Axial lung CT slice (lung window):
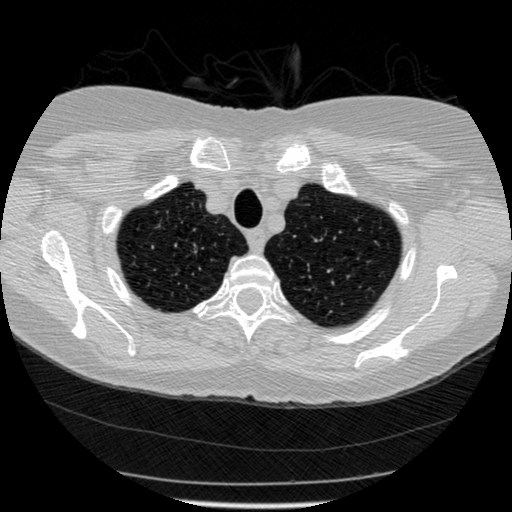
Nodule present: no